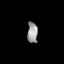
Tissue: prostate
Cell type: Myeloid cells
Senescence score: 0.3591
Nuclear area (px): 210
Mean DAPI intensity: 155.767